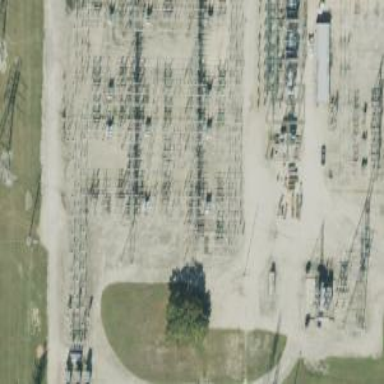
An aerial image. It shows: Switch for power supply.